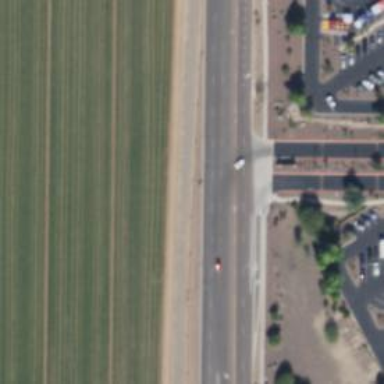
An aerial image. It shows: Tertiary road with asphalt surface.